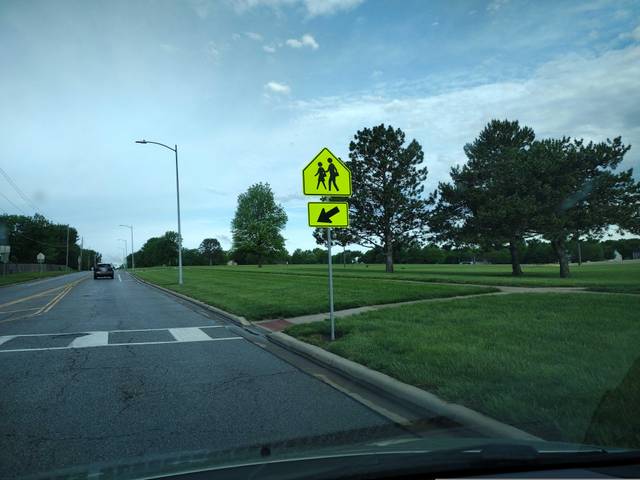
Region: United States
Coordinates: 38.869, -94.764